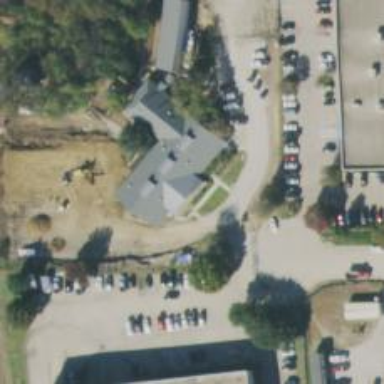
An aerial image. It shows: Animal shelter.